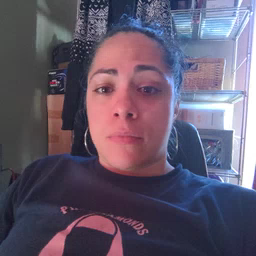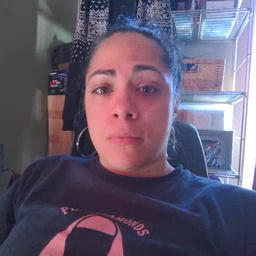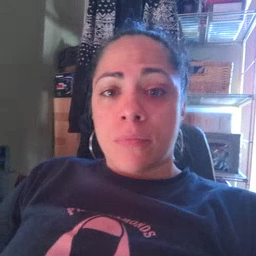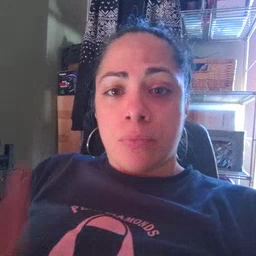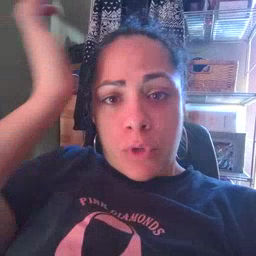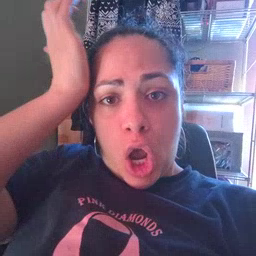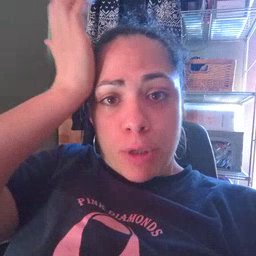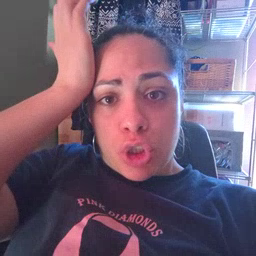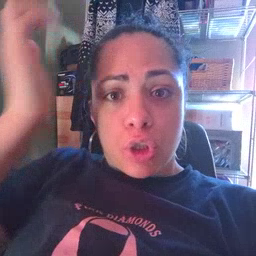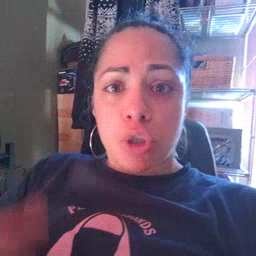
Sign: garbage